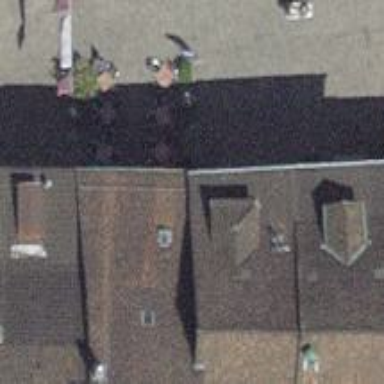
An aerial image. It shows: Restaurant.